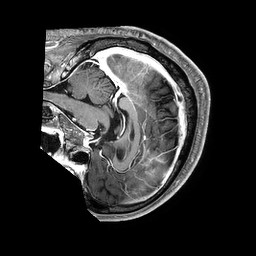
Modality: T1w
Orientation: sagittal
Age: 61
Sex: male
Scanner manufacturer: philips
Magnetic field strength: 3 T
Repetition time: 0.006849 s
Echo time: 0.003109 s